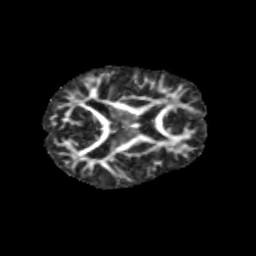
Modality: FA
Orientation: axial
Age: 10
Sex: male
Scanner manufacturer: siemens
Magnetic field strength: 3 T
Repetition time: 3.8 s
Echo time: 0.07 s